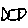
Label: fish